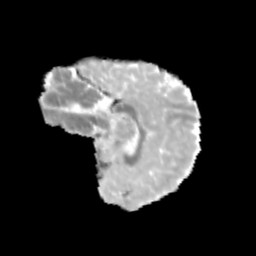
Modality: MD
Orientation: sagittal
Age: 9
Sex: male
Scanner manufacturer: siemens
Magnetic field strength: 3 T
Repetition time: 3.8 s
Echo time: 0.07 s